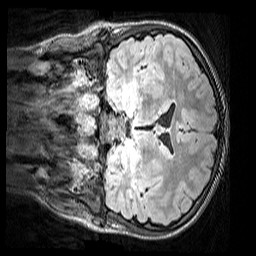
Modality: FLAIR
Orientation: coronal
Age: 12
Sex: male
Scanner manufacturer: siemens
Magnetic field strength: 3 T
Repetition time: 5 s
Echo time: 0.388 s